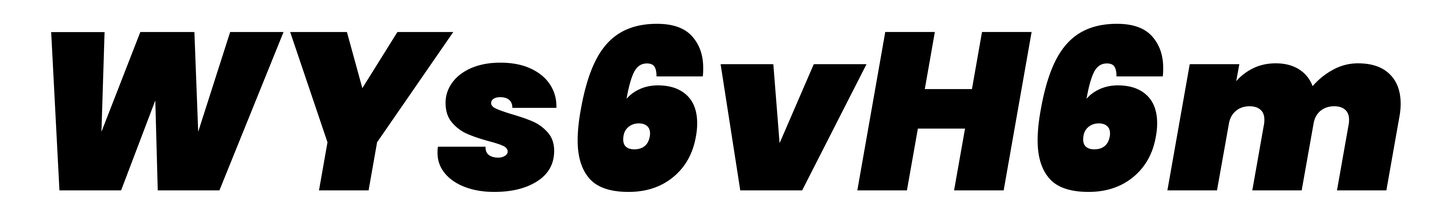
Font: Poppins-BlackItalic